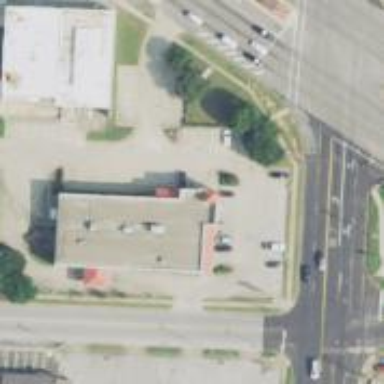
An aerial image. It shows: Pharmacy providing healthcare services.